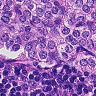
Metastatic tissue present: yes